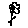
Label: flower